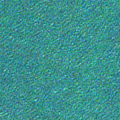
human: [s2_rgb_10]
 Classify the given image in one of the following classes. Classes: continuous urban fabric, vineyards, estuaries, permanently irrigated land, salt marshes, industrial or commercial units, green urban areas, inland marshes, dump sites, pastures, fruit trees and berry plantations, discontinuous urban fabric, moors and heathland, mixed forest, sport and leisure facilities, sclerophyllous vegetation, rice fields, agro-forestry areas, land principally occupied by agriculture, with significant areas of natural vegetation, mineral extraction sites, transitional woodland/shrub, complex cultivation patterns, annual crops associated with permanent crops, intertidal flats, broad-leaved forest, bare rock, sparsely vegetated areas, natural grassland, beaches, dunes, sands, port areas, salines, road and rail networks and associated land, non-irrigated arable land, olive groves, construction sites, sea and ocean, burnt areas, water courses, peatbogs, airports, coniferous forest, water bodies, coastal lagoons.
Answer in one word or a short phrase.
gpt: sea and ocean